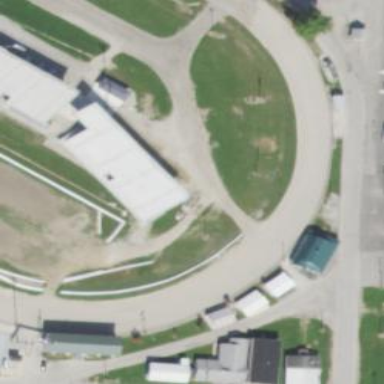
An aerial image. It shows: Grandstand building.